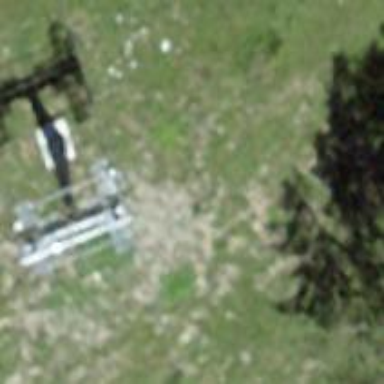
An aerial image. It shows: Pylon for aerialway.